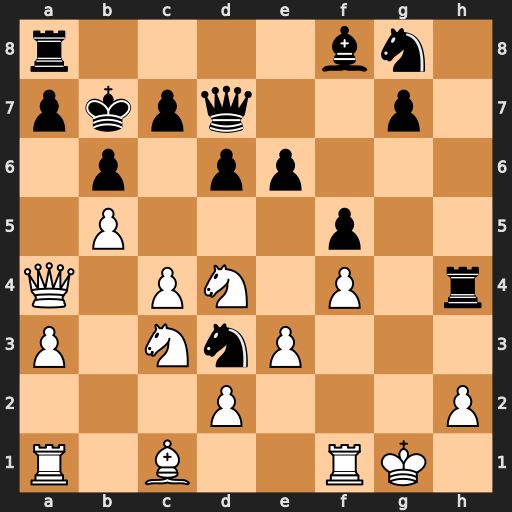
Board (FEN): r4bn1/pkpq2p1/1p1pp3/1P3p2/Q1PN1P1r/P1NnP3/3P3P/R1B2RK1
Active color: w
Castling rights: -
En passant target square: -
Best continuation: Qa6+ Kb8 Nc6+ Qxc6 bxc6 Nc5 Qb5